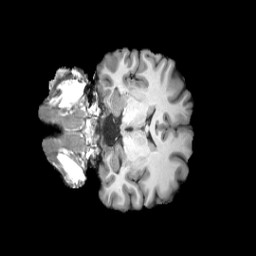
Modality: T1w
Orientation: coronal
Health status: healthy